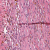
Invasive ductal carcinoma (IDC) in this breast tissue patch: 0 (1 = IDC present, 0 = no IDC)